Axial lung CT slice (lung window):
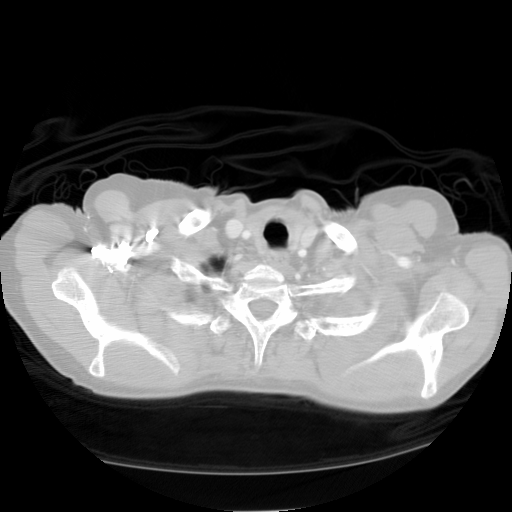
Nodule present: no